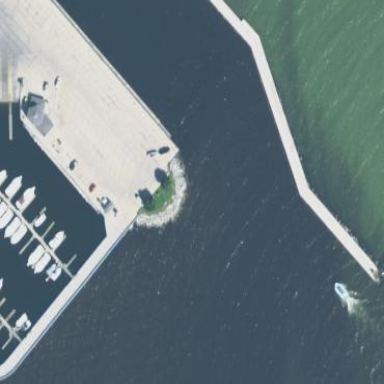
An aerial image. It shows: Breakwater structure.